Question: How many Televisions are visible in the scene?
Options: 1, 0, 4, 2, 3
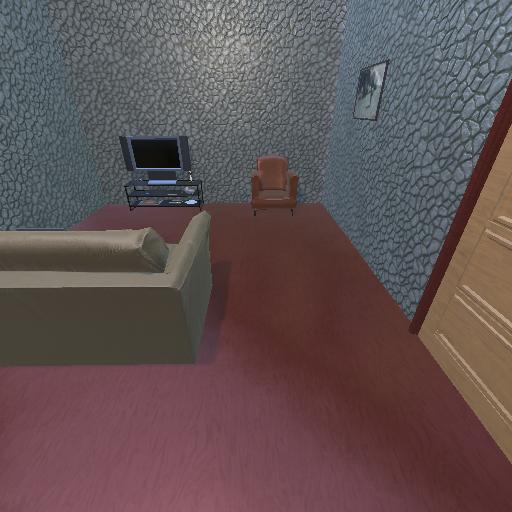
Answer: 1